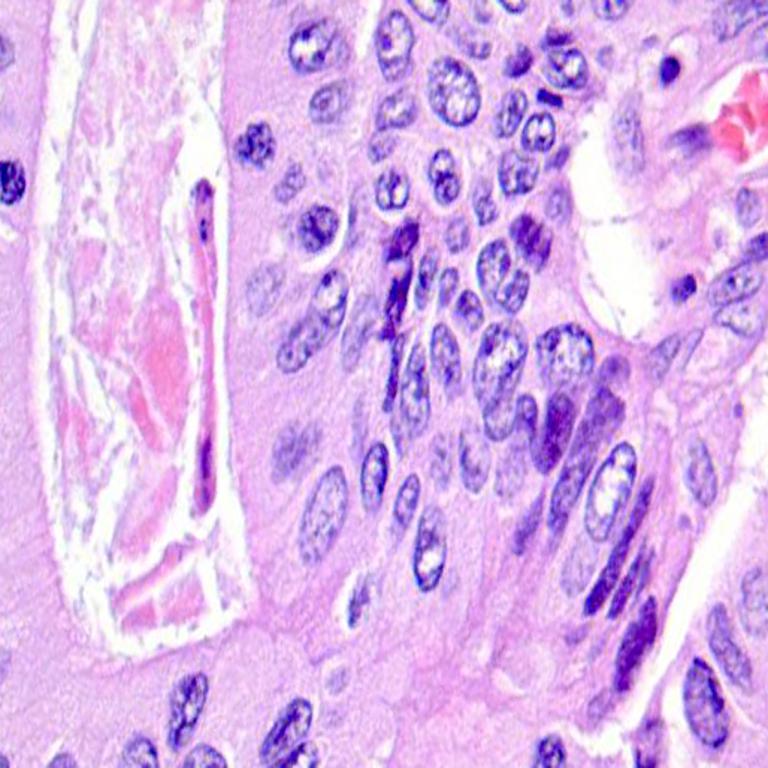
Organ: colon
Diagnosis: adenocarcinomas